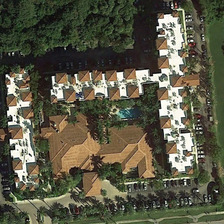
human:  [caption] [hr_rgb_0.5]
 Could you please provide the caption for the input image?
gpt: many green trees are around a resort with buildings and a swimming pool .

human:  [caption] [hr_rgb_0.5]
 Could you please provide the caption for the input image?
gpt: many green trees are around a resort with buildings and a swimming pool .

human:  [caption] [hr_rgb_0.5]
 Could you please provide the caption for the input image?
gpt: many green trees are around a resort with buildings and a swimming pool .

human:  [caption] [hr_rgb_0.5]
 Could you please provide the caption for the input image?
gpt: many green trees are around a resort with buildings and a swimming pool .

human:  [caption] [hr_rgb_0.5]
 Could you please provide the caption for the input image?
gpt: many green trees are around a resort with buildings and a swimming pool .